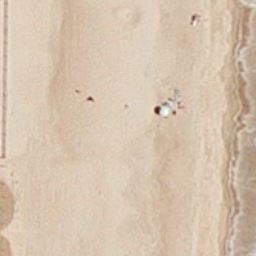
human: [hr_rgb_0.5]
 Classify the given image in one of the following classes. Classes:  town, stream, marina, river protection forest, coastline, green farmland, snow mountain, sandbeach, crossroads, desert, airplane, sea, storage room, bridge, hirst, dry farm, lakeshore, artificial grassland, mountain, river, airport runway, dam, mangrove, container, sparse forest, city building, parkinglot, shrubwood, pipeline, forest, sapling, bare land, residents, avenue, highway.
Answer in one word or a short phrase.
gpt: sandbeach